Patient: sex M, age 50
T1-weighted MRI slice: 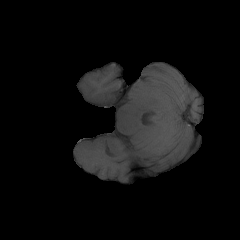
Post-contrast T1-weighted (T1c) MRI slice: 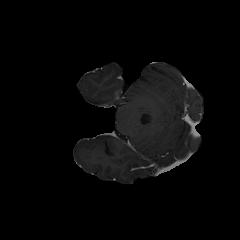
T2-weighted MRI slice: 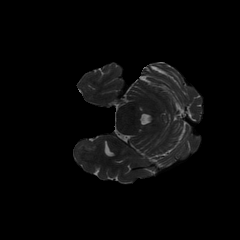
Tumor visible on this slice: no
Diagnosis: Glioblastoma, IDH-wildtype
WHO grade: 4